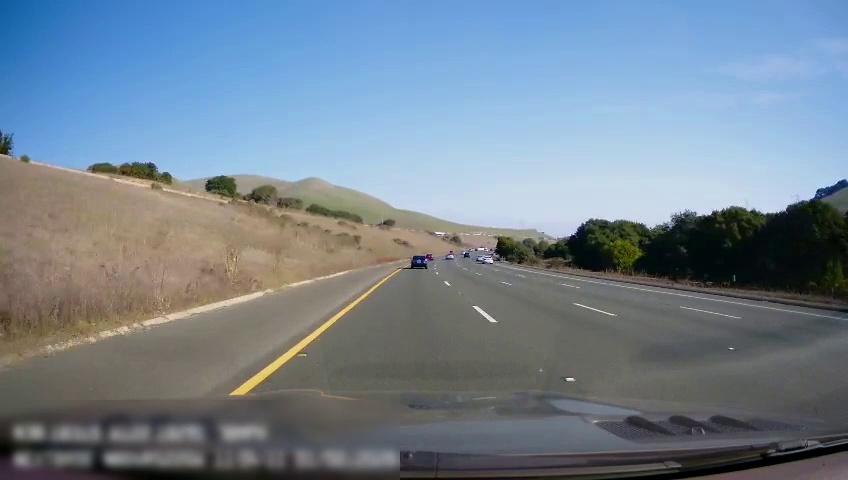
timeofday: Day
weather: Sunny
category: Drivable Space
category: Vehicles | Car
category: Vehicles | Car
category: Lanes | Alternate Lane
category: Lanes | Alternate Lane
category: Lanes | Alternate Lane
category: Lanes | Current Lane
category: Lanes | Alternate Lane